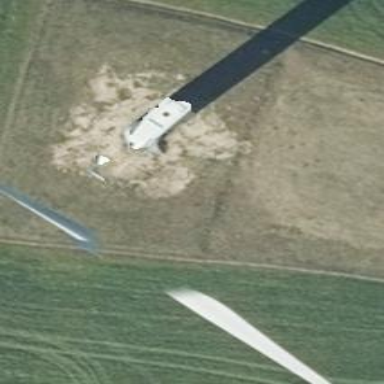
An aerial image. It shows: Wind generator of the horizontal axis type made by Vestas.